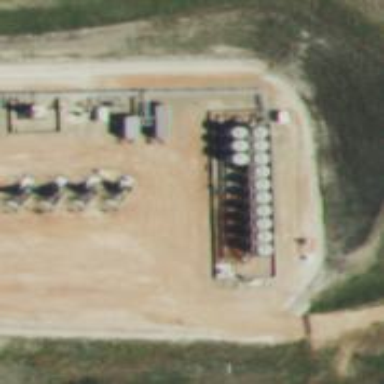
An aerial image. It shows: Storage tank with man-made structure.